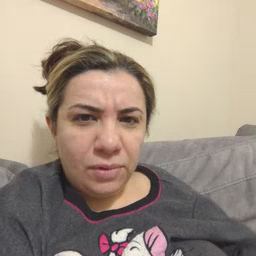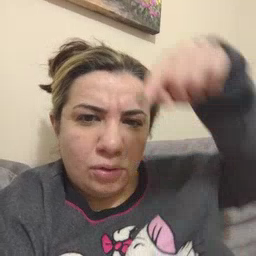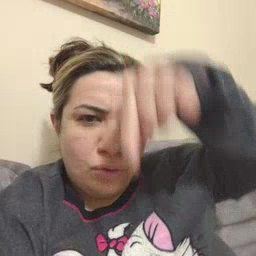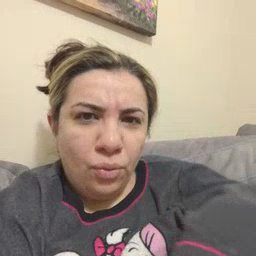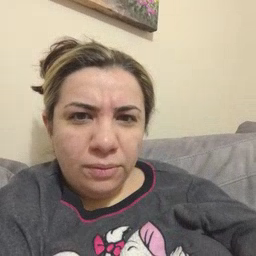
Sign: down